Aerial crown-view tile of a tropical tree (Barro Colorado Island, Panama), acquired 20240918:
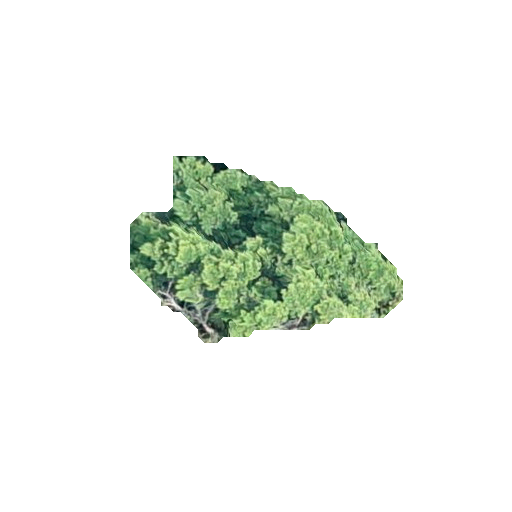
Species: Terminalia oblonga
GBIF accepted scientific name: Terminalia oblonga
Crown area: 50.495 m²